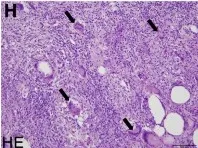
Analysis of a CSF-470 VAC-SITE tissue. (H,I) Numerous LMGC were observed by HE staining (arrows). : 100X. = 100 mum.
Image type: pathology (pas)